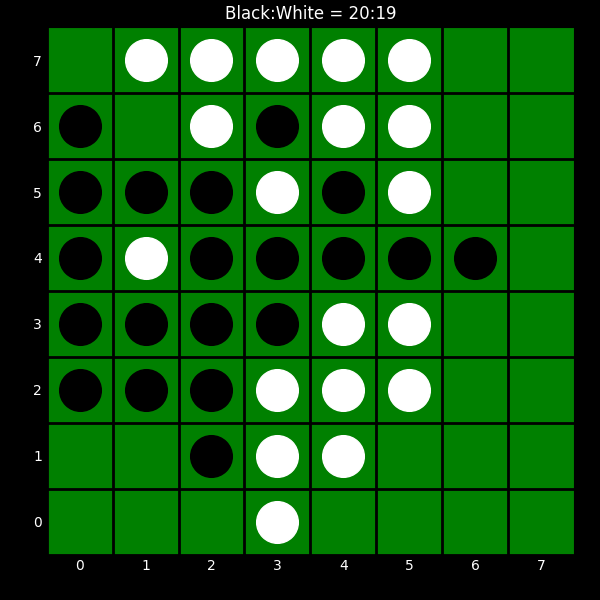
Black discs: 20
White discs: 19